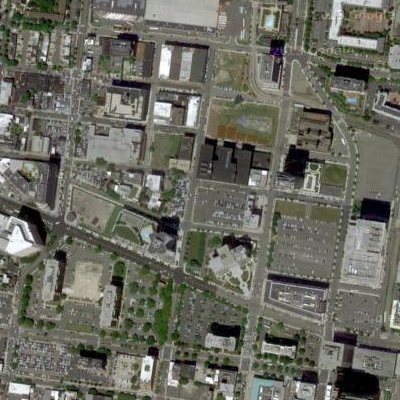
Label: gParking